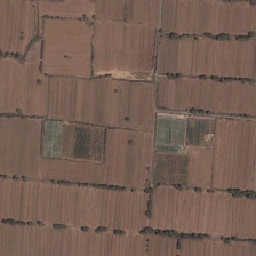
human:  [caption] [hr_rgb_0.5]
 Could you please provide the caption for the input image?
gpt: Some trees and Landes separate Brown farmland in some parts.

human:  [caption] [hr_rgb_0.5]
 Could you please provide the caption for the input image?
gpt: Rand and some trees divide the brown field into several pieces.

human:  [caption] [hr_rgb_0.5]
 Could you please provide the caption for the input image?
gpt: here is some blocks of farmland with trees on the edge of them .

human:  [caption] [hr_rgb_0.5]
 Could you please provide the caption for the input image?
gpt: rectangular blocks of farms are separated by straight roads and rows of trees .

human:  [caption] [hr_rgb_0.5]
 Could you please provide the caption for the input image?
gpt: the edge with some trees separates the brown agricultural land into several pieces.